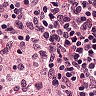
Metastatic tissue present: no